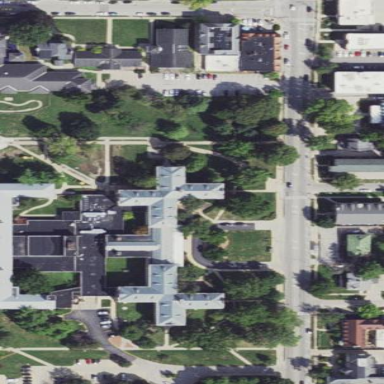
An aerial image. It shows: Dormitory building.